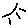
Label: sun